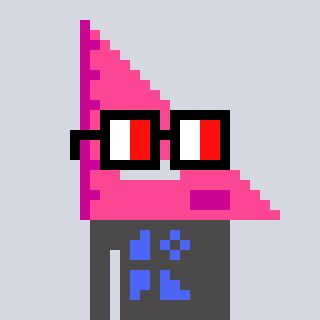
a pixel art character with square glasses with black frames and red eyes, a squadron ruler-shaped head and a grayscale-colored body on a cool background